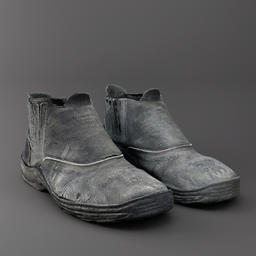
Label: people